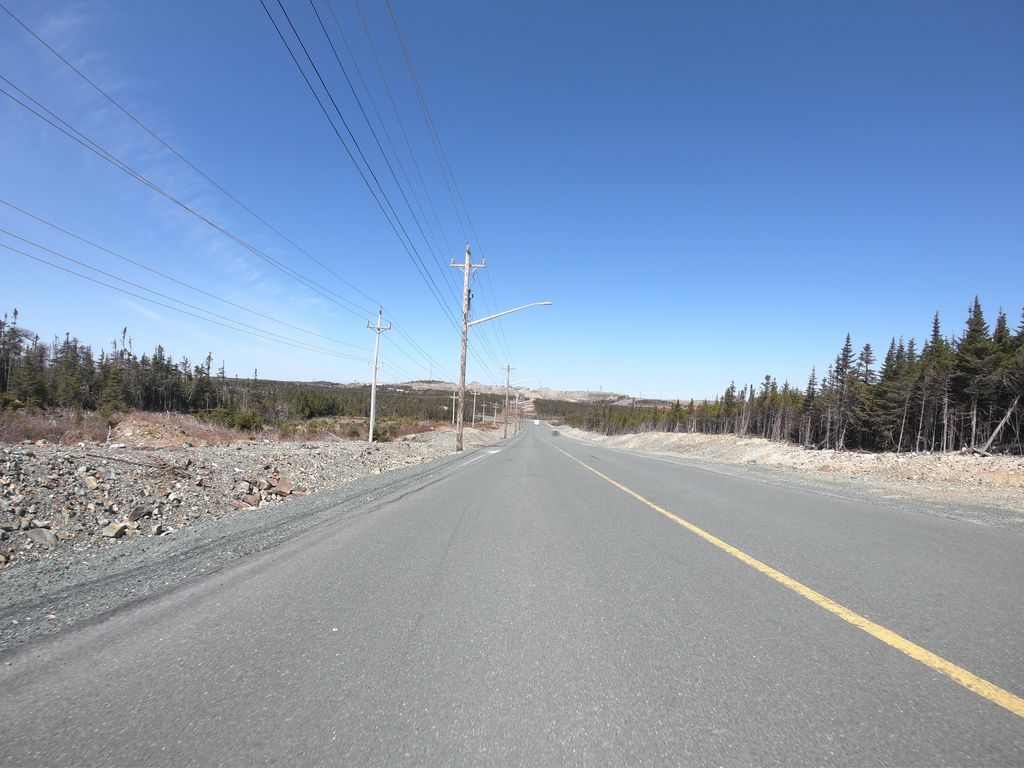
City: st_johns